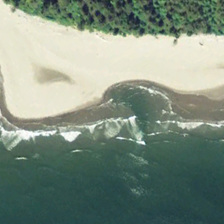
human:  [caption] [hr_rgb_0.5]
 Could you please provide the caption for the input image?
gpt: a yellow beach is between green trees and an ocean .

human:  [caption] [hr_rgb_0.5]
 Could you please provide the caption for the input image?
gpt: a yellow beach is between green trees and an ocean .

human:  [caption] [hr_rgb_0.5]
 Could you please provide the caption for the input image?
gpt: a yellow beach is between green trees and an ocean .

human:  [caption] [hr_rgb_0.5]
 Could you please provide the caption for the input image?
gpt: a yellow beach is between green trees and an ocean .

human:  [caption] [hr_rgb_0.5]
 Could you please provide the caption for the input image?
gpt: a yellow beach is between green trees and an ocean .